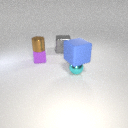
small cyan metal sphere in front of small purple rubber cube